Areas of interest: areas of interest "Business Office Building"
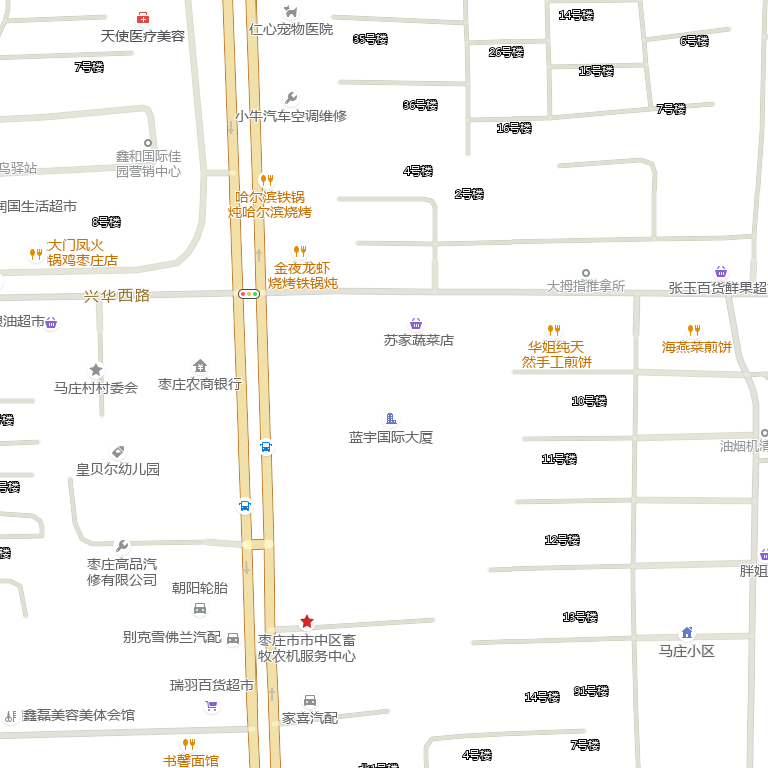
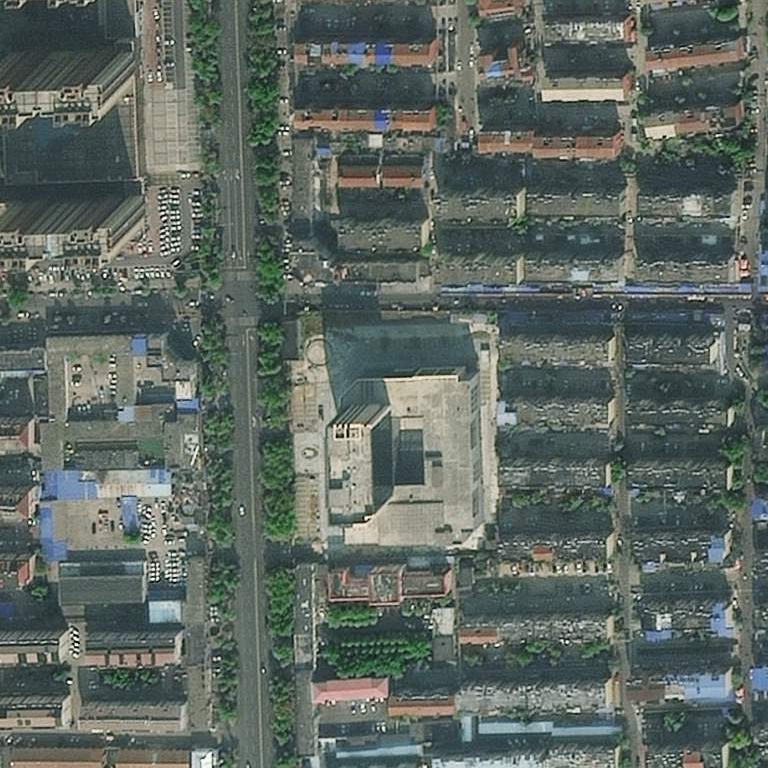